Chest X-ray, AP view. Patient: 52 years old, sex M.
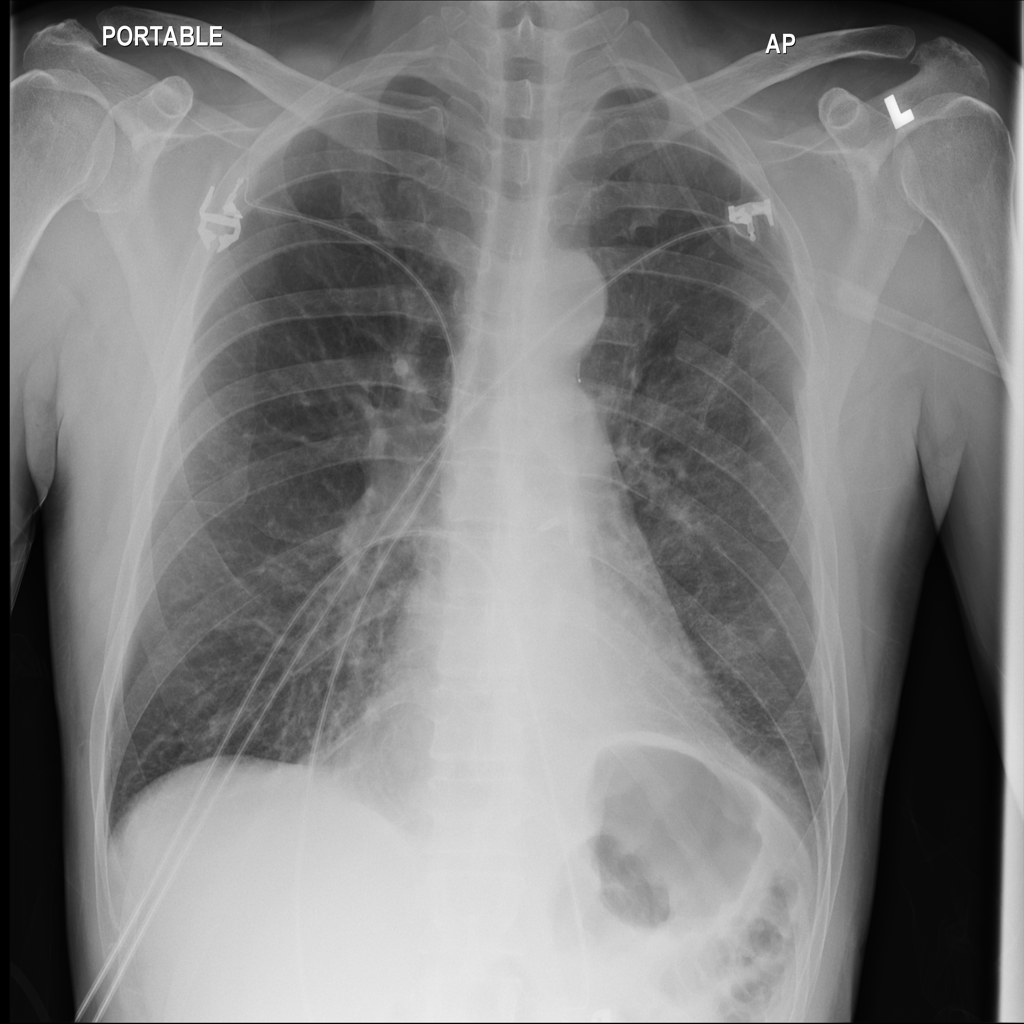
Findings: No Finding